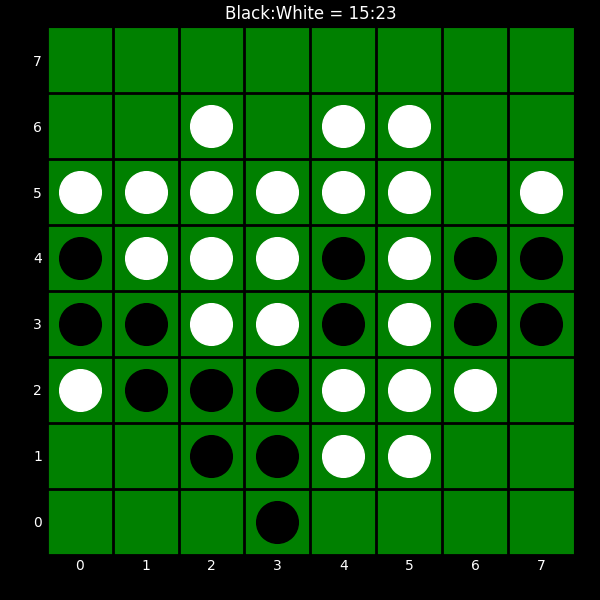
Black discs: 15
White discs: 23